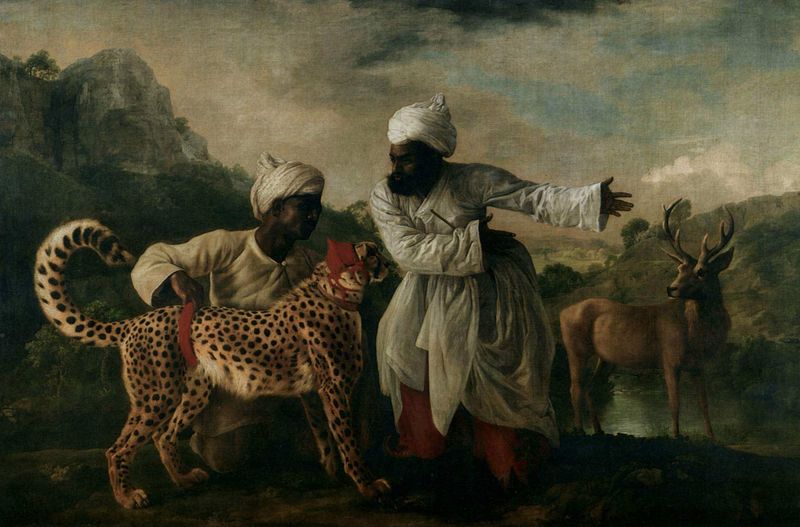
Titel: Gepard mit zwei indischen Dienern und einem Hirsch
Künstler: George Stubbs
Standort: Manchester
Institution: City Art Galleries
Schlagwörter: baum, berg, blau, dunkel, felsen, gemälde, gestein, gewitter, hand, himmel, mann, schatten, umhang, wasser, weiß, wolken, bäume, fluss, grün, landschaft, menschen, sand, see, teich, ufer, braun, finger, geste, grau, hell, hintergrund, licht, männer, schwarz, vordergrund, gras, gürtel, rot, tier, tiere, tuch, weg, wolke, haube, malerei, schleife, bart, hose, wand, band, diener, falten, halten, stein, ärmel, bild, erde, hügel, natur, büsche, gewässer, sträucher, boden, gewand, mantel, stoff, tücher, gewänder, pflanzen, tal, wald, beine, bewölkt, fell, schwanz, hosen, afrika, berge, farben, fels, gebirge, gipfel, strom, wild, argue, blue, hands, hat, men, oil, people, red, robes, white, arm, black, collar, dark, dress, green, painting, portrait, talk, pfeife, widerschein, two, pfoten, zeigen, punkte, katze, dunkelhäutige, neger, schwarze, gepunktet, orient, orientalisch, erdboden, dynamik, punkt, kittel, gestik, geschenk, verhandlung, jagd, buschig, flecken, arabisch, afrikaner, dunkelhäutig, african, gefleckt, hirsch, jäger, reh, cliff, cloud, clouds, man, rock, rocks, sky, tree, strumpfhose, ear, hill, hills, lake, landscape, mountain, mountains, nature, orange, water, trees, mohr, kutten, flowing, grass, river, night, deuten, geweih, orientalismus, turban, fur, animals, bird, hats, tail, beard, jagen, cloudy, araber, turbane, leopard, raubkatze, discuss, outside, valley, human, arms, dull, shoes, read, großkatze, raubtier, wildkatze, panter, panther, animal, deer, pond, jagdbild, tazen, osmanen, outdoors, mohren, paw, predator, tiger, antelope, gazelle, gepard, jaguar, afrikanisch, islam, africa, humans, land, orientalen, kneeling, arab, exotic, hold, indian, oriental, pet, muslim, india, spots, vista, blood, mountian, slaves, africans, bizzar, cheetah, showing, siebenender, hunting, turbans, gebard, hunt, tirban, lepord, lepoard, ree, landscpe, dark skin, moose, elk, antlers, foreign, stag, aerial perspective, leapord, bound, feline, explanation, spotted, hhoizont, cheeta, water river, prey, go, gepart, harness, gepunktete, antler, moors, ground'hill, arabs, red cap, chetah, roh, roe, mecca, huntting, impala, negros, mulsims, trained, sexplanation, tierleopard, raubkarte, cheata